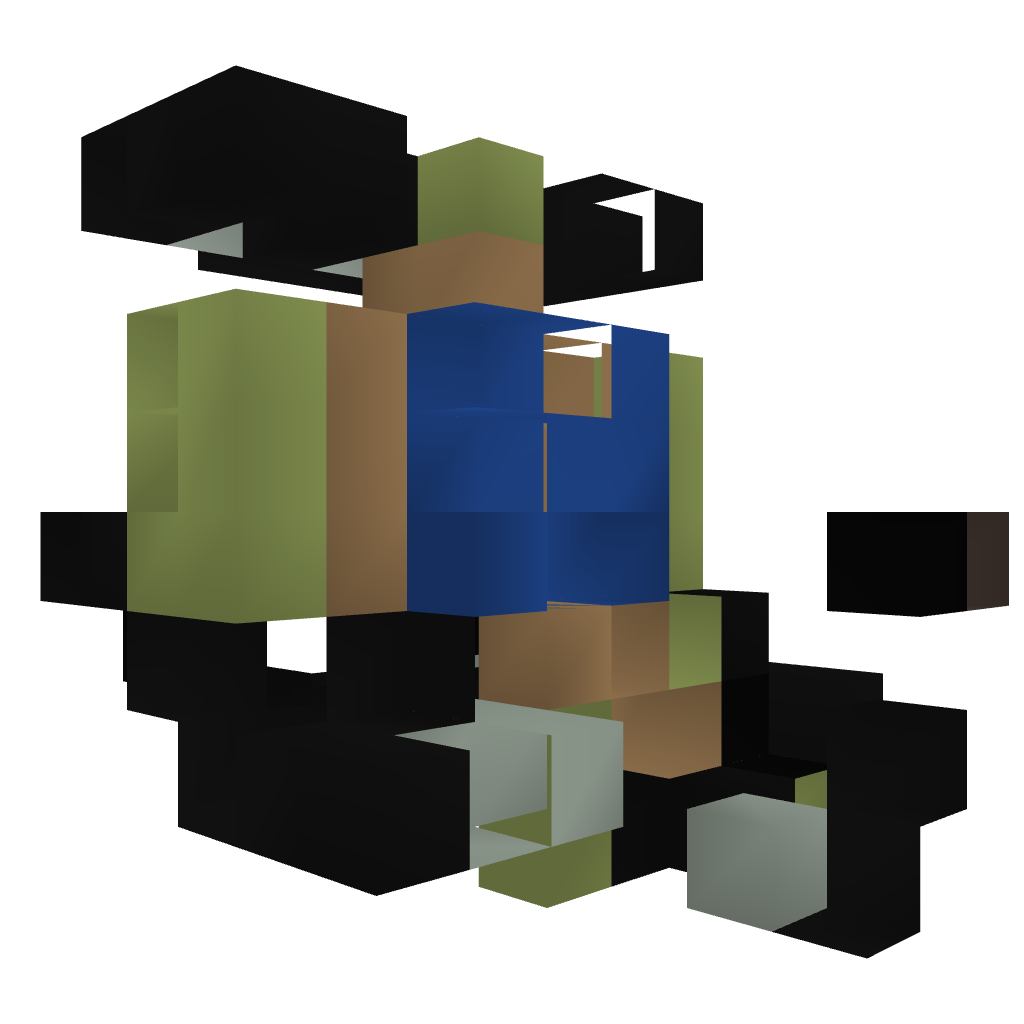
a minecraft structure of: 3x3 completely hidden piston door